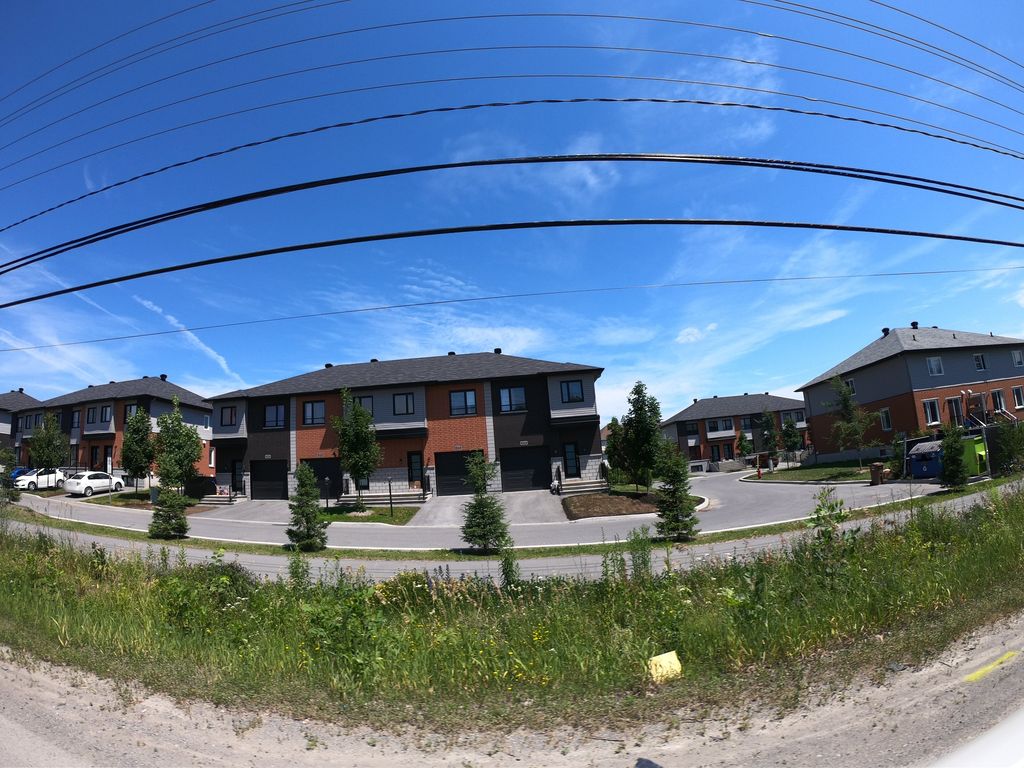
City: ottawa-gatineau